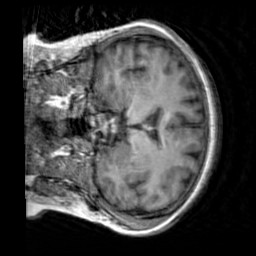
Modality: T1w
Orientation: coronal
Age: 60
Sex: female
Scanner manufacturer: siemens
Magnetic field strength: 3 T
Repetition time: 2.3 s
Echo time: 0.00303 s